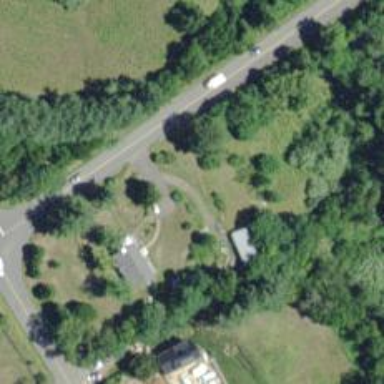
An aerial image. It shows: Driveway leading to service road.